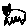
Label: cat